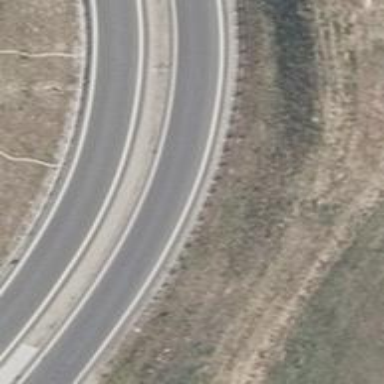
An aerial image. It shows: Asphalt motorway link.